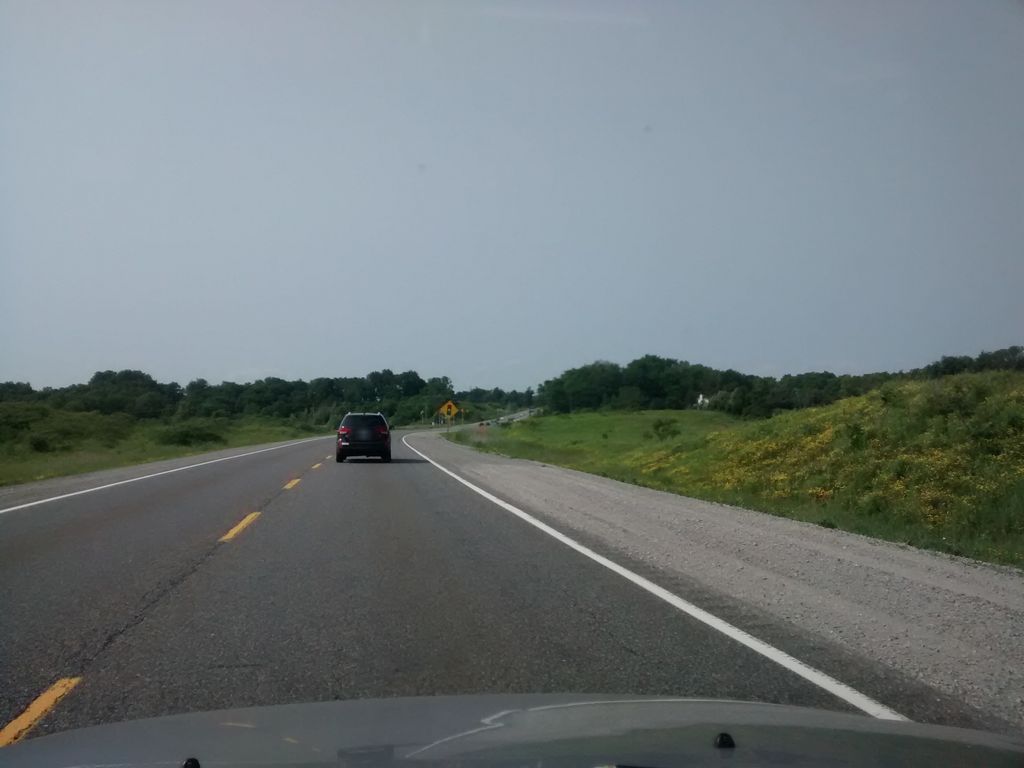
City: hamilton